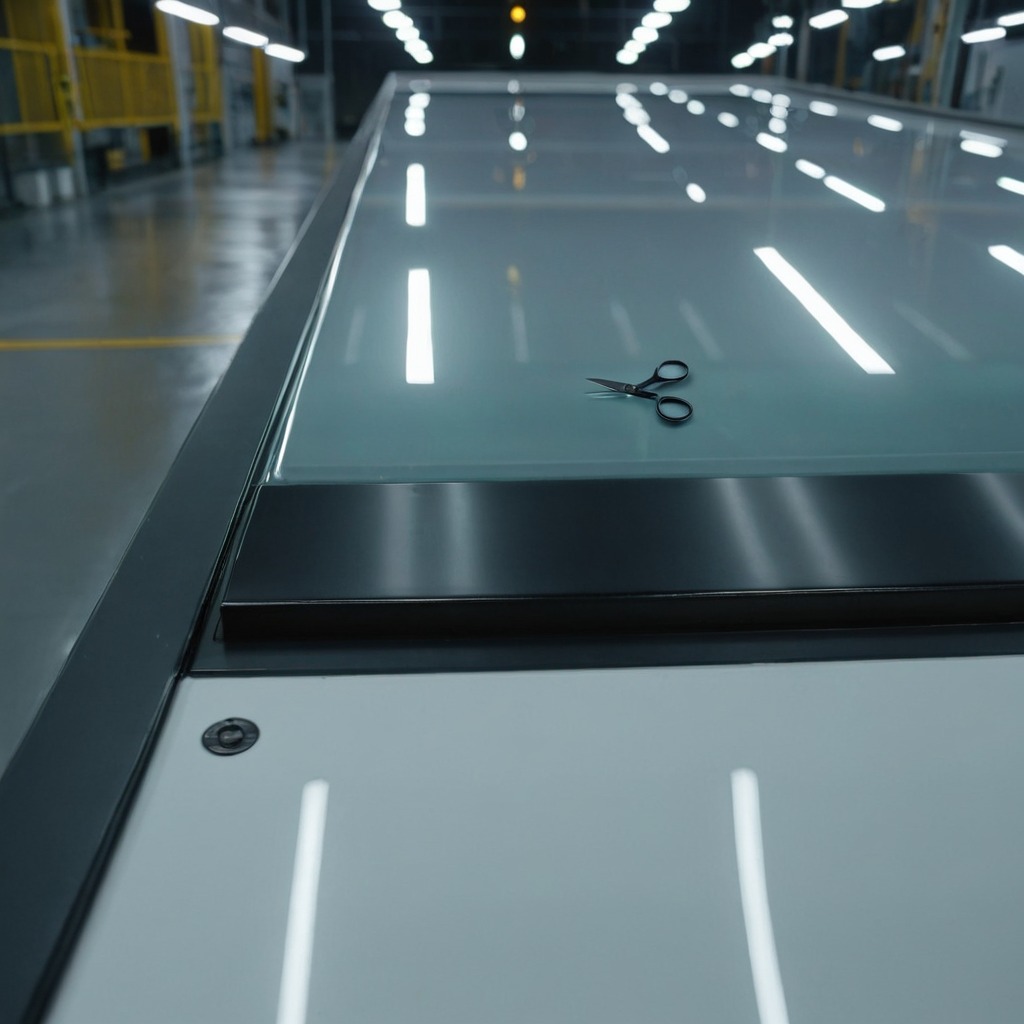
A scissor lies on the table in a ship maintenance bay industrial lighting.